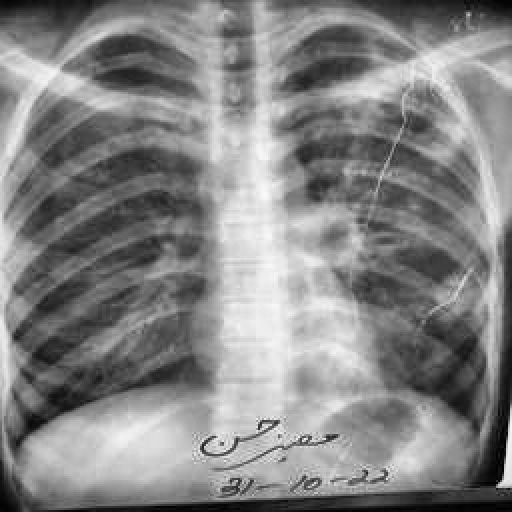
Finding: TUBERCULOSIS